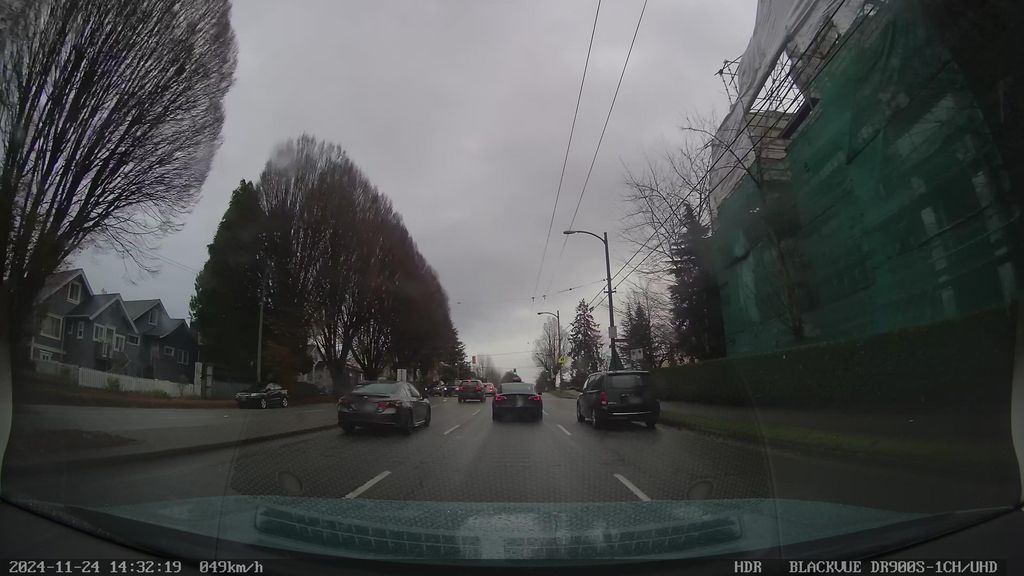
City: vancouver